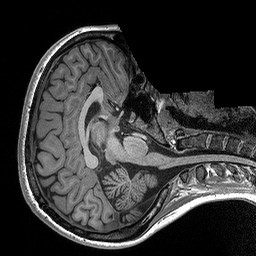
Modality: T1w
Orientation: axial
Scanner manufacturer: siemens
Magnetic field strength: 3 T
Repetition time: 2.3 s